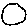
Label: circle